Question: I want to show pie chart in my android application like below:

So any one idea about this how can I achieve this? If any library for that then please suggest me.
Thank in advance.
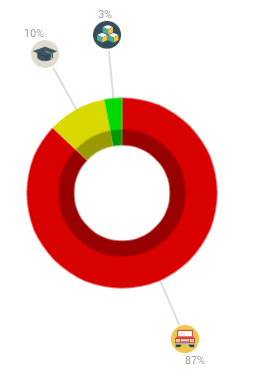
Answer: In order to show different types of chart,you can use AchartEngine library available in Android or Google charts API <URL>
Kindly refer to <URL> link for more information.there are also several demos available on internet.
You need to do litle bit customisation according to your need. :)
You can ask if you have any furher queries!!